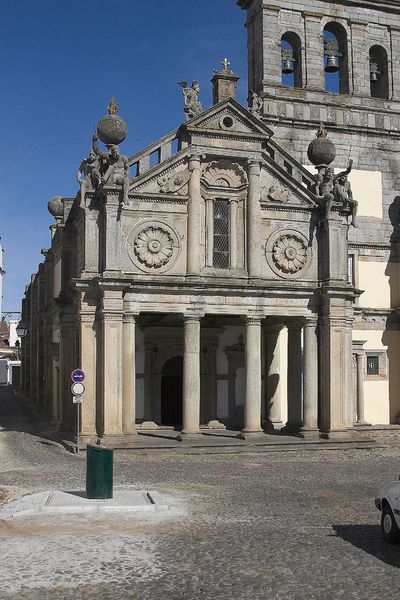
Titel: Kirche, Convento de Nossa Senhora da Graca, in Évora
Standort: Évora, Convento de Nossa Senhora da Graca (EU - P)
Schlagwörter: säulen, architektur, kirche, giebel, platz, eingang, glockenturm, portal, portikus, rosetten, weltkugel, romanisch